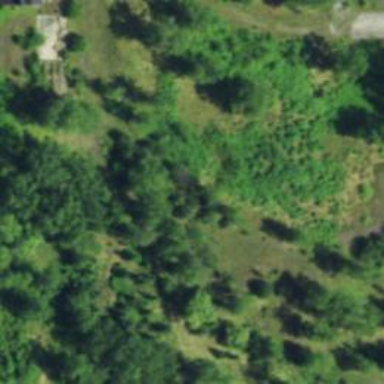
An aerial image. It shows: Abandoned railway.